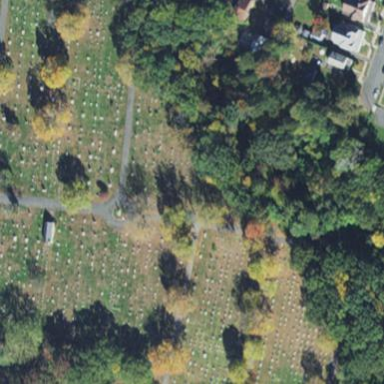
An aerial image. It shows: Cemetery with historic significance.